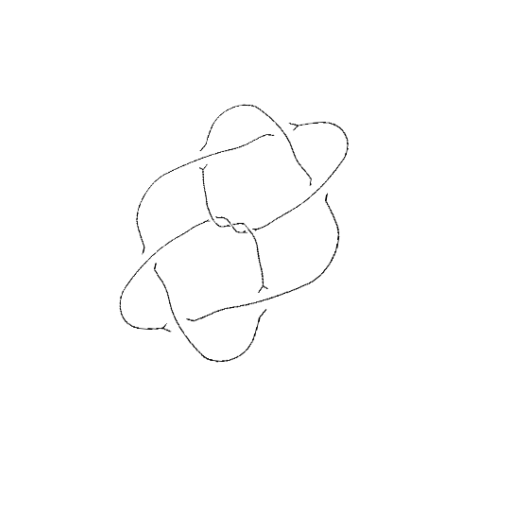
Crossing number: 9